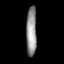
Tissue: prostate
Cell type: Epithelial cells
Senescence score: 0.3106
Nuclear area (px): 492
Mean DAPI intensity: 149.882